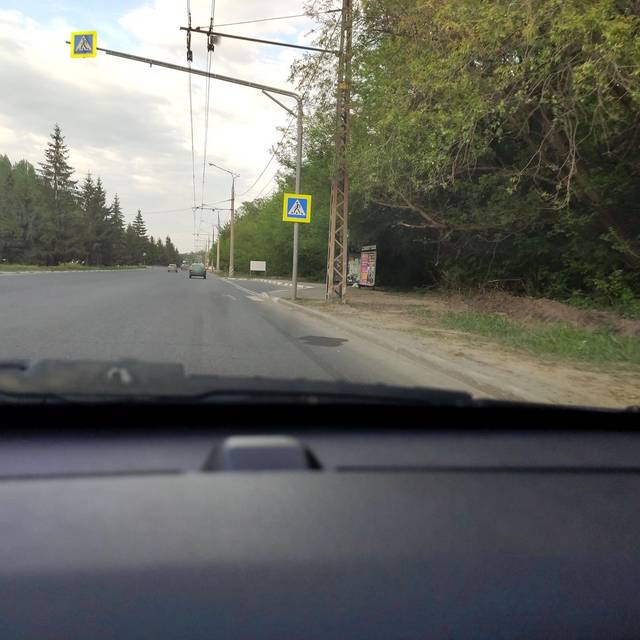
Region: Russia
Coordinates: 53.507, 49.445